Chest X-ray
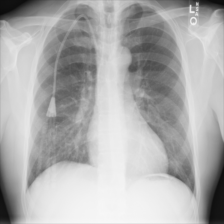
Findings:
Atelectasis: negative
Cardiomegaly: negative
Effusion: negative
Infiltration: negative
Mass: negative
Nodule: negative
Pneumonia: negative
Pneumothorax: negative
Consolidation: negative
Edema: negative
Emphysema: negative
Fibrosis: negative
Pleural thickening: negative
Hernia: negative